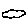
Label: cloud